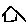
Label: house